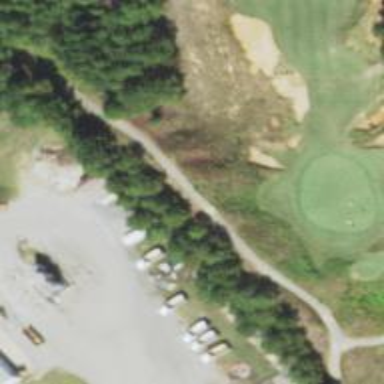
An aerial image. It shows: Golf cartpath that is also road path.